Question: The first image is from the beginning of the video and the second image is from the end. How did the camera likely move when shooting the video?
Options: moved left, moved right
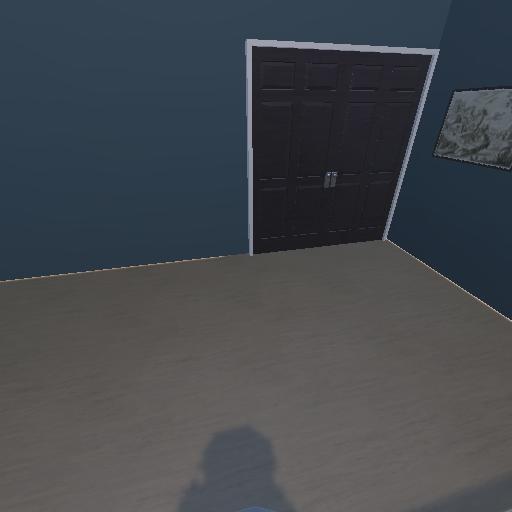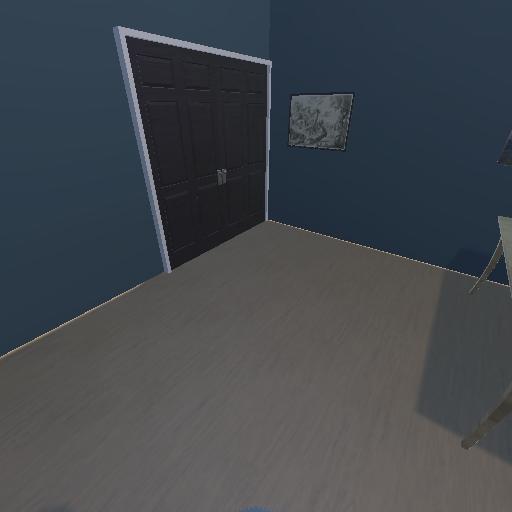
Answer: moved left